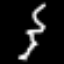
Label: squiggle